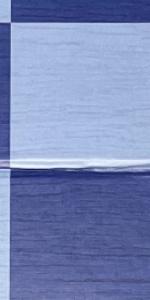
Label: Empty